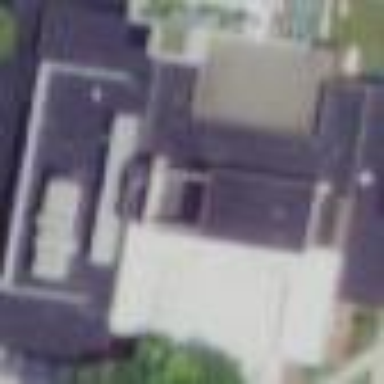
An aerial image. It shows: University building.